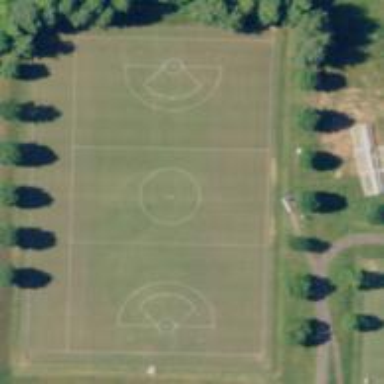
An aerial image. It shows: Soccer pitch for outdoor sports and leisure activities.